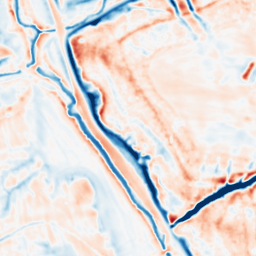
Category: multiscale
Decomposition family: dog_multiscale
Decomposition parameters: sigma_ratio: 1.4
n_scales: 5
base_sigma: 1
Upsampling method: fft_zeropad
Upsampling parameters: scale: 8
Upsampling scale: 8